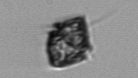
Label: Kryptoperidinium_triquetrum